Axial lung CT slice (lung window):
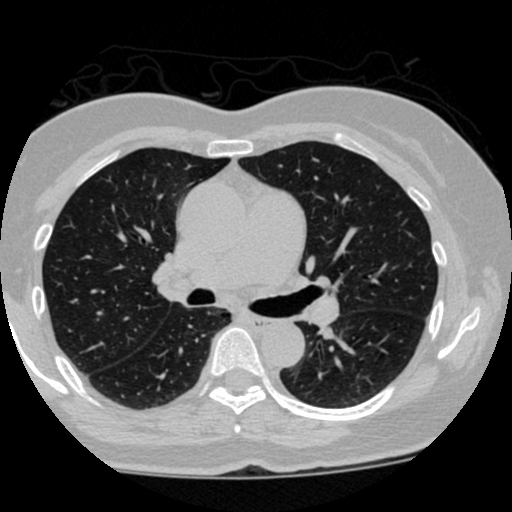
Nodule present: no